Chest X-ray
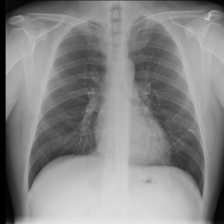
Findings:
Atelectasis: negative
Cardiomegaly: negative
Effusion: negative
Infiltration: negative
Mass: negative
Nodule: negative
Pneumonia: negative
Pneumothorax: negative
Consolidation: negative
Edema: negative
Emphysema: negative
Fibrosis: negative
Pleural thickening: negative
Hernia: negative